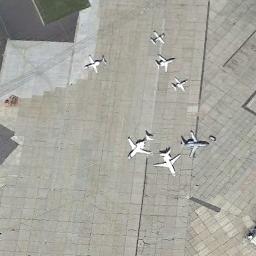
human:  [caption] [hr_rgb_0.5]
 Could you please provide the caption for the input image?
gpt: Seven airplanes of different sizes were parked in the open space .

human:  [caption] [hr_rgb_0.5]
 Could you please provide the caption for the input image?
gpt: There are seven aircraft of various sizes in the image .

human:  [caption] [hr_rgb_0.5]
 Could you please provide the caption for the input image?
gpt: Three planes stopped on the runway beside the building .

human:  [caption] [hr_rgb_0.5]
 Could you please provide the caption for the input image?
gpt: Seven planes of different sizes parked in different directions on the open area .

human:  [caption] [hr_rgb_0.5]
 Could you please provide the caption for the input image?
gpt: Seven planes were parked at an airport with grass around it .